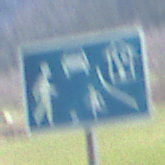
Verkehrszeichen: BeginnVerkehrsberuhigterBereich
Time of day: MorningAfternoon
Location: Outdoor (Nature)
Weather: PartlyCloudy
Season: NotSpecified
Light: Natural